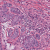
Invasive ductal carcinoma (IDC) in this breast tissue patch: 0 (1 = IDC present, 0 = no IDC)